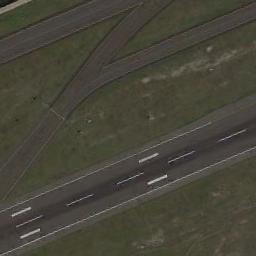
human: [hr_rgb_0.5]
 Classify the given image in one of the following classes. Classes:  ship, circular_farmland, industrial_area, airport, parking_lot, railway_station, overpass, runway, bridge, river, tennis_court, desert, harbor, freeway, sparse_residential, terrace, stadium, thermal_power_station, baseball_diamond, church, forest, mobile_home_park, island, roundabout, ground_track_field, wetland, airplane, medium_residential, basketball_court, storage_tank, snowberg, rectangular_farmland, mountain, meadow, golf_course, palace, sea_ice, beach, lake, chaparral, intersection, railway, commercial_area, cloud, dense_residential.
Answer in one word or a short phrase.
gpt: runway